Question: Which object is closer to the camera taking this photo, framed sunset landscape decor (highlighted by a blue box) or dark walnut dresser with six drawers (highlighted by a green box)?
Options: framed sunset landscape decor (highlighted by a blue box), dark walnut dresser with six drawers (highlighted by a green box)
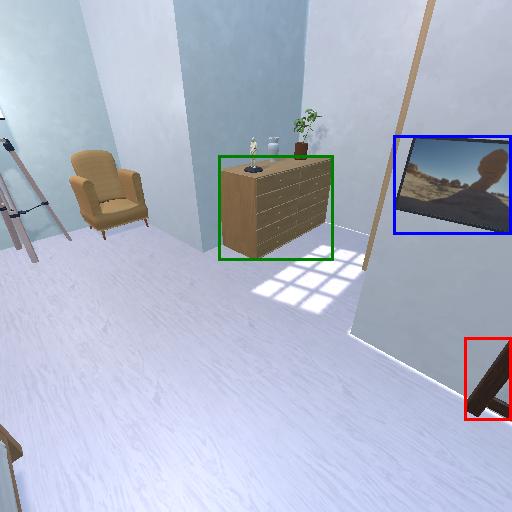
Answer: framed sunset landscape decor (highlighted by a blue box)